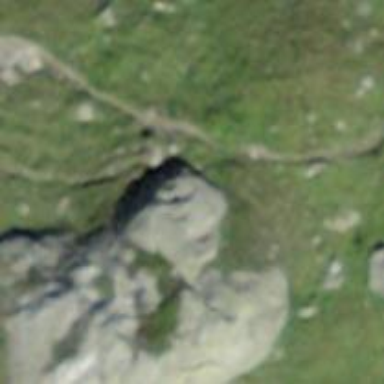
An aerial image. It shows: Path.